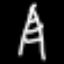
Label: The Eiffel Tower